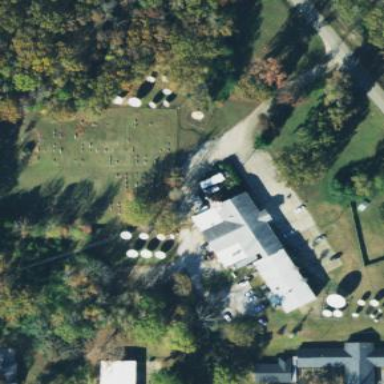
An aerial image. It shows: Graveyard.